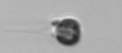
Label: Apedinella